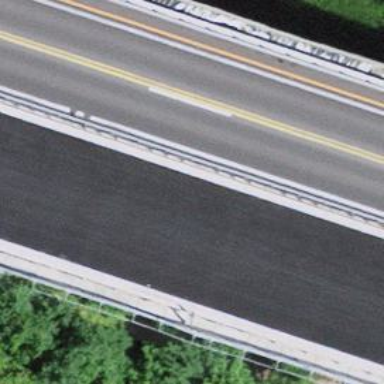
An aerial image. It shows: Beam bridge on motorway.